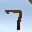
Label: 7